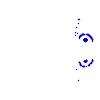
Particle: pion